Field crop: maize
Growth stage: 2
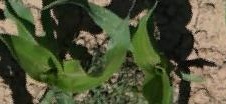
Species: maize